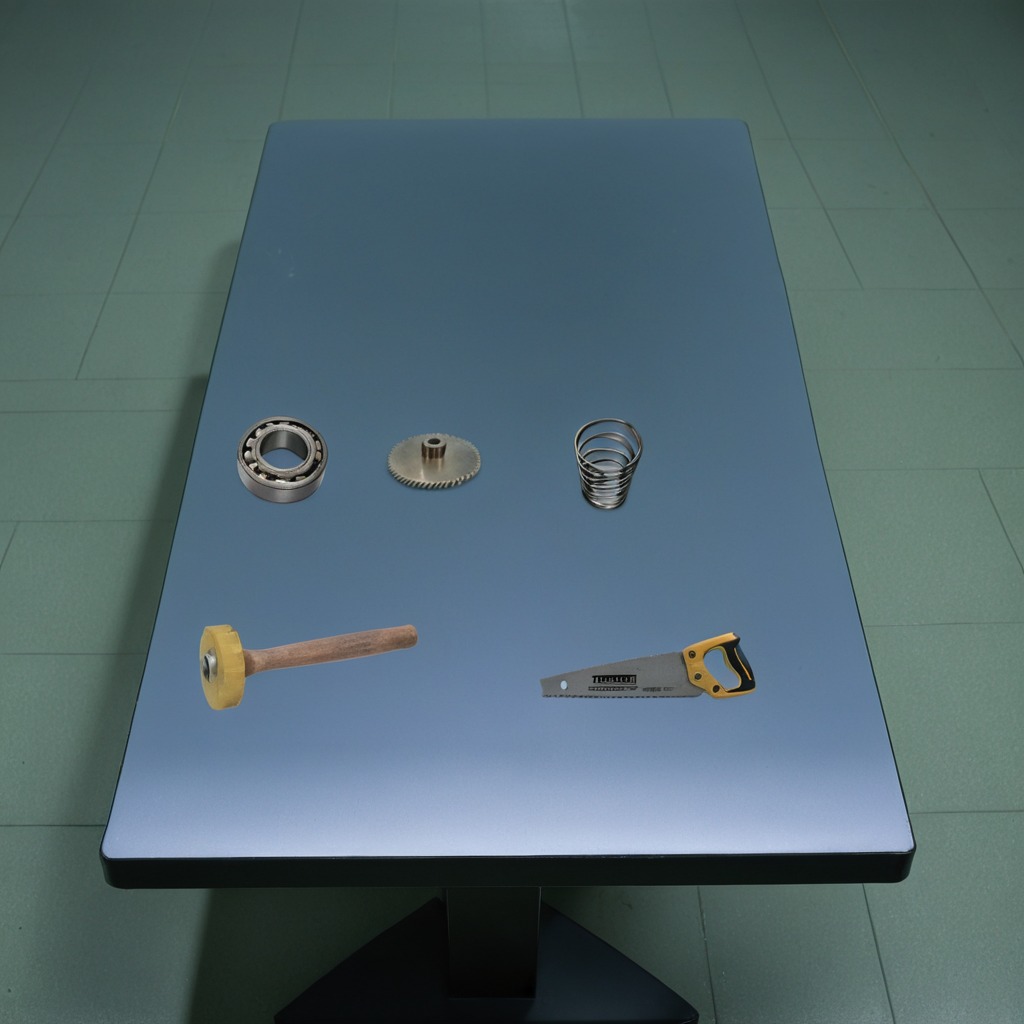
A ball bearing, a gear, a hammer, a coiled metal spring, and a handheld metal saw are lying on the table.